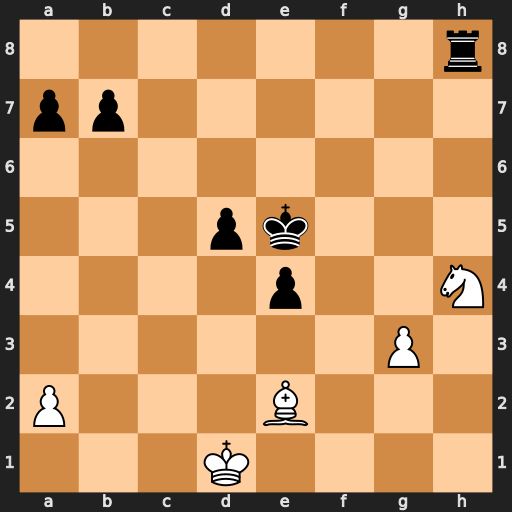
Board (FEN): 7r/pp6/8/3pk3/4p2N/6P1/P3B3/3K4
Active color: w
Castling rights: -
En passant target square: -
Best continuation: Ng6+ Kf6 Nxh8